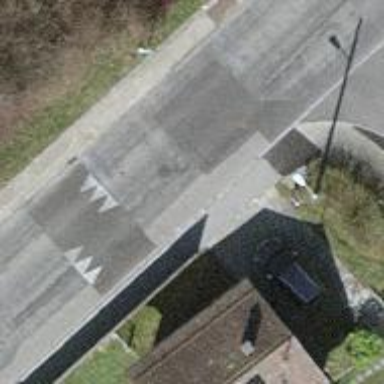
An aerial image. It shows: Asphalt sidewalk along the footway.